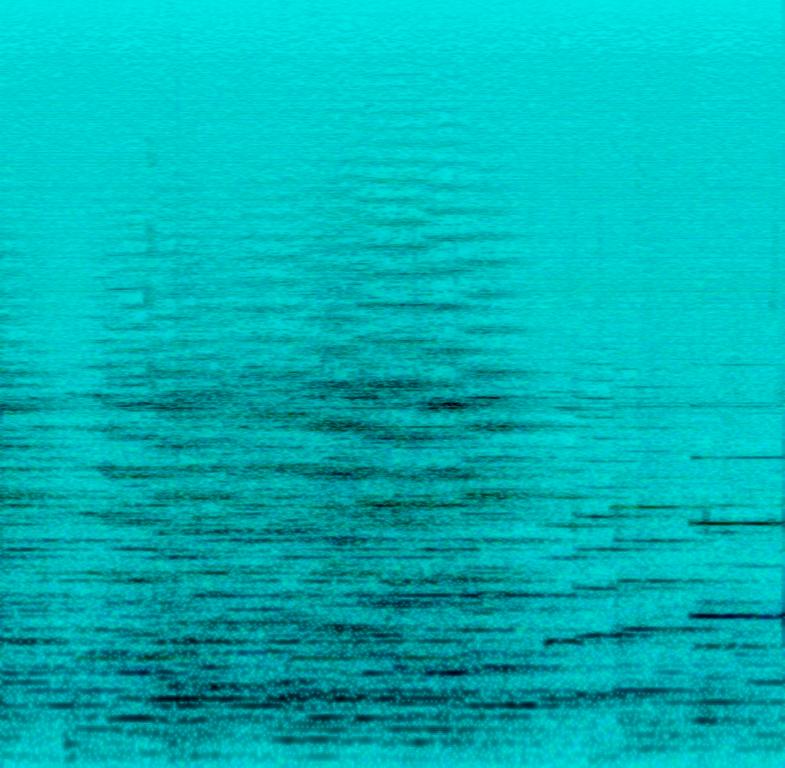
A full orchestra is playing a slow dramatic, emotional and soft composition. In the background whispering can be heard. This is an amateur recording. This song may be playing at a theater dancing ballet.